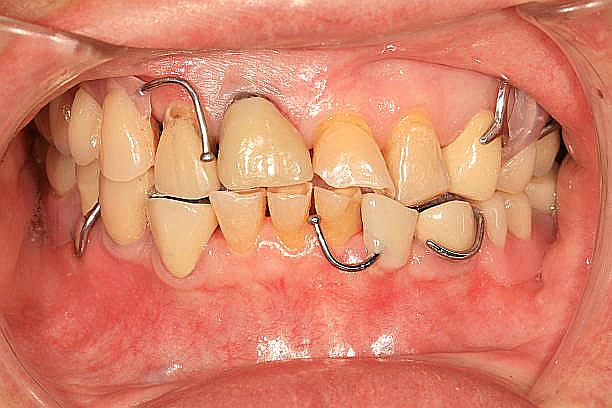
Condition: Calculus